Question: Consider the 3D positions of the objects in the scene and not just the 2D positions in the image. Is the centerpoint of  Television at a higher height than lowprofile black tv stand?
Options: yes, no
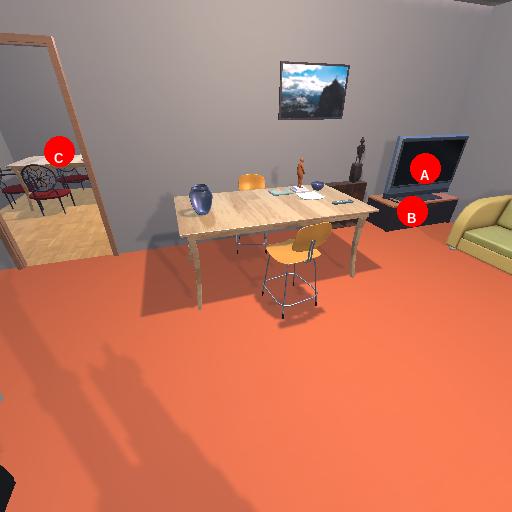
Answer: yes